Interaction volume radius: 5 \u00c5
Interaction volume height: 25 \u00c5
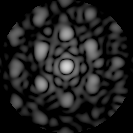
Disorder parameter: 0.4484